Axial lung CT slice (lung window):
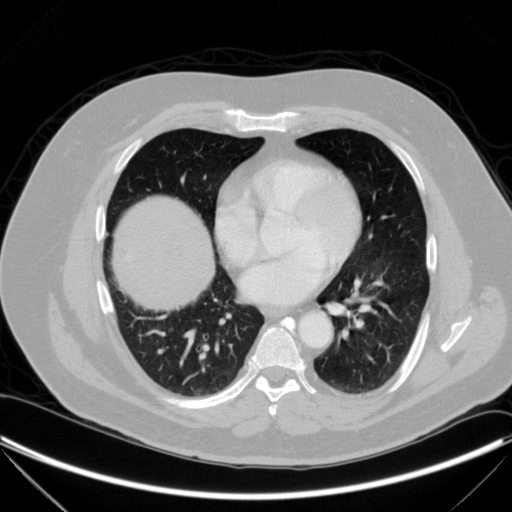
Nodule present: no